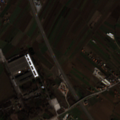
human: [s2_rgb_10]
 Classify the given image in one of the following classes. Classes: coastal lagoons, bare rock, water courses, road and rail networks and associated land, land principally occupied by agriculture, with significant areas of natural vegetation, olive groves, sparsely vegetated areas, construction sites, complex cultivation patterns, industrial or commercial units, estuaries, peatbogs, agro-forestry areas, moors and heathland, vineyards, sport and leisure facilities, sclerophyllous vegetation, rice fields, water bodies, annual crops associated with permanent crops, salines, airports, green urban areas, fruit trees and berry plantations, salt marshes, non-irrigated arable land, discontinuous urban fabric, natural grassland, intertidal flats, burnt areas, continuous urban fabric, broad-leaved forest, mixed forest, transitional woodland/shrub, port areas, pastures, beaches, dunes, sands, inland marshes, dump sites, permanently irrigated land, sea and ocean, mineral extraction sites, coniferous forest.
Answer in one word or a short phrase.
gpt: discontinuous urban fabric, industrial or commercial units, non-irrigated arable land, complex cultivation patterns